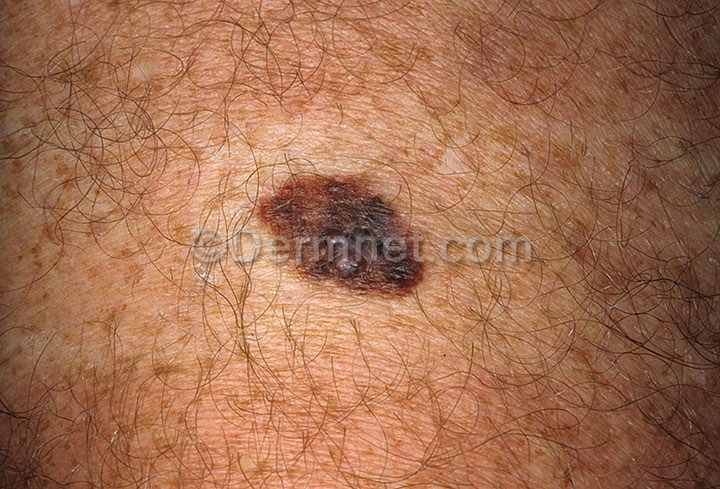
Disease: Melanoma Skin Cancer Nevi and Moles